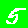
Digit: 5